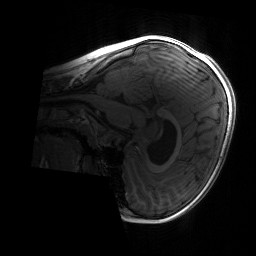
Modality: T1w
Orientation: sagittal
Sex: male
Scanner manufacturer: siemens
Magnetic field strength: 3 T
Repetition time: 1.9 s
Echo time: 0.00243 s